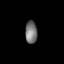
Tissue: lung
Cell type: Endothelial cells
Senescence score: 0.5459
Nuclear area (px): 264
Mean DAPI intensity: 117.962